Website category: sports
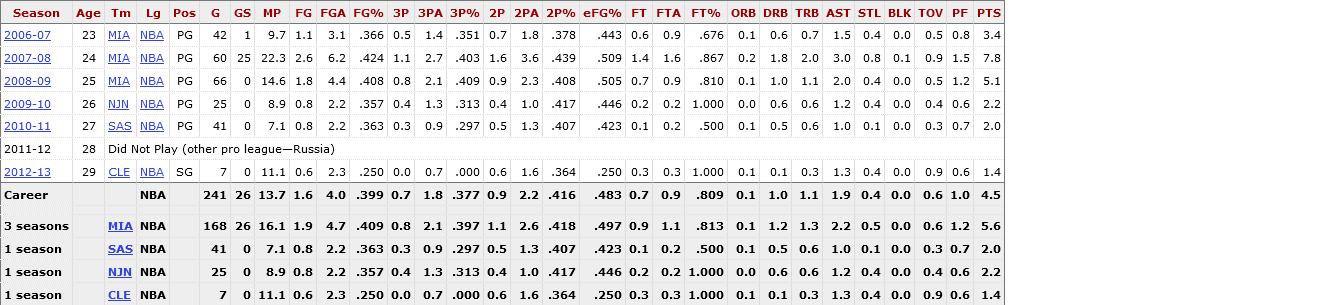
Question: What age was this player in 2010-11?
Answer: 27

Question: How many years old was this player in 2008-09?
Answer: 25

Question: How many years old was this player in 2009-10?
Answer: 26

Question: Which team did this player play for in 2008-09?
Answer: MIA

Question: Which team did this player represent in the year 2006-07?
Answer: MIA

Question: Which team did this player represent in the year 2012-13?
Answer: CLE

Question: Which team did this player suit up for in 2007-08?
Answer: MIA

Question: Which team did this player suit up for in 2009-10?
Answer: NJN

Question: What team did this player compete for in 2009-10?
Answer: NJN

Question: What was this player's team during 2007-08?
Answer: MIA

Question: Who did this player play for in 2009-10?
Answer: NJN

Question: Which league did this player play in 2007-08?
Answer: NBA

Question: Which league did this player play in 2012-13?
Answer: NBA

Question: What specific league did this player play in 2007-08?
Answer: NBA

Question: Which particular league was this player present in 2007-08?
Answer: NBA

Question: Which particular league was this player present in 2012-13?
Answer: NBA

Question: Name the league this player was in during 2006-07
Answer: NBA

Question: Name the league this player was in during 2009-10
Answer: NBA

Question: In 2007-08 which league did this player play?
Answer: NBA

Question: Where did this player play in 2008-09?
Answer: NBA

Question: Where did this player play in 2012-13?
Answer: NBA

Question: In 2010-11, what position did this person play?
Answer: PG

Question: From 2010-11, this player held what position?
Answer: PG

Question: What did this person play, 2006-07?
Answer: PG

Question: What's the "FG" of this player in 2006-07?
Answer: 1.1

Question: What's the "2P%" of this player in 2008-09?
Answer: .408

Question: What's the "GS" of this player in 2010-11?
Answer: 0

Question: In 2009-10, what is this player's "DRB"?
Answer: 0.6

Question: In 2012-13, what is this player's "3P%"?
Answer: .000

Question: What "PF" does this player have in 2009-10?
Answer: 0.6

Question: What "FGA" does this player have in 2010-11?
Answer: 2.2

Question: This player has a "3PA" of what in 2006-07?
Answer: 1.4

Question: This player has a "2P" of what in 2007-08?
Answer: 1.6

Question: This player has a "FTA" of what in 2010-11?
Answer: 0.2

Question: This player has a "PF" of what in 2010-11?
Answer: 0.7

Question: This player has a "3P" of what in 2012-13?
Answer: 0.0

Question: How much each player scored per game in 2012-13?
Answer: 1.4

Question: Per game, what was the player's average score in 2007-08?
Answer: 7.8